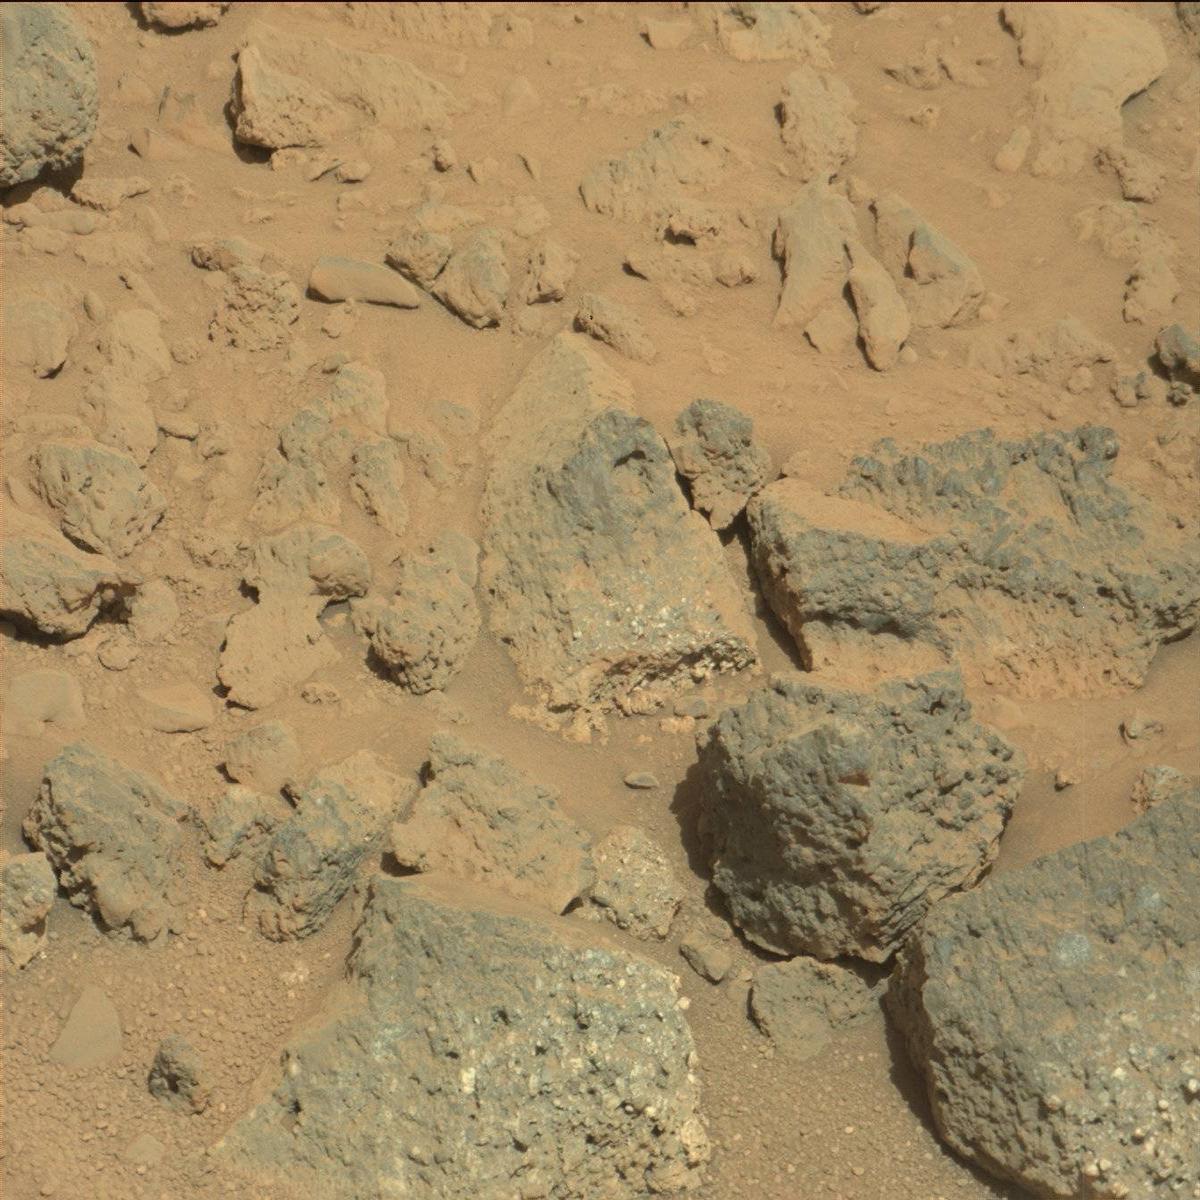
Terrain classes present: Bedrock, Rock, Sand / Soil